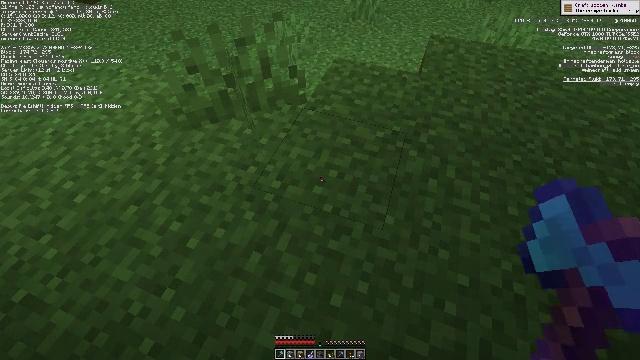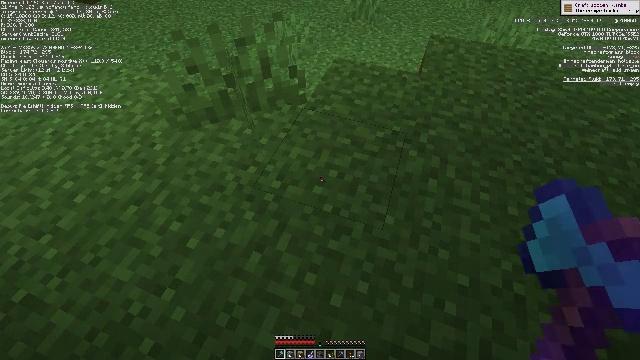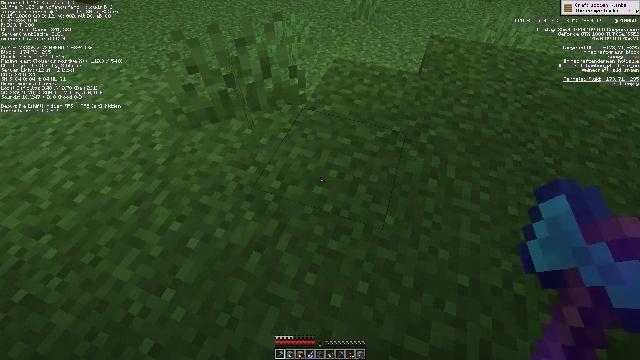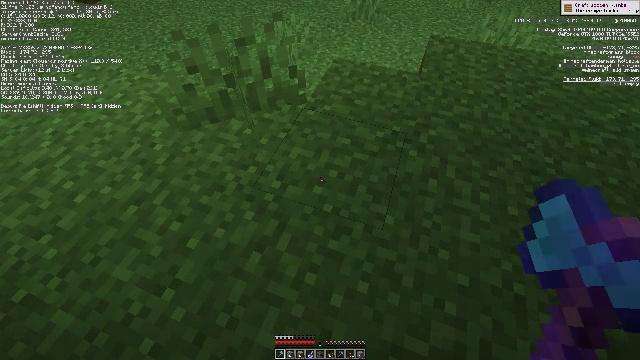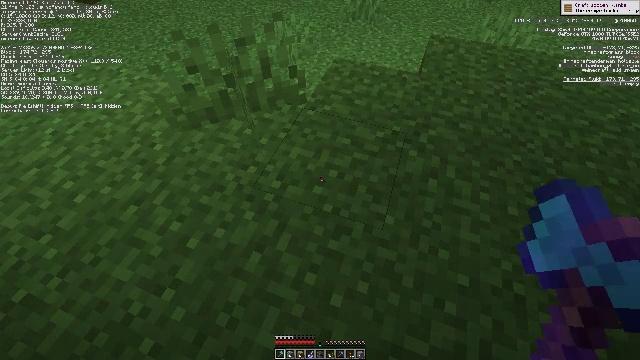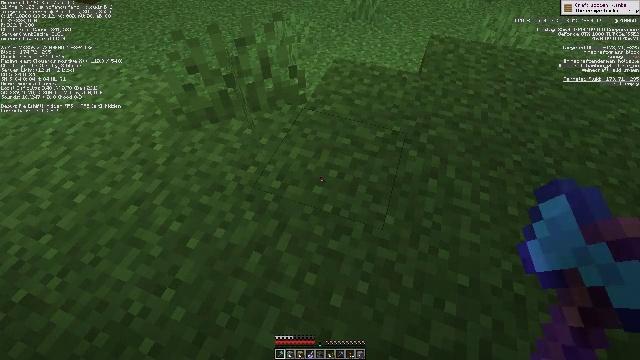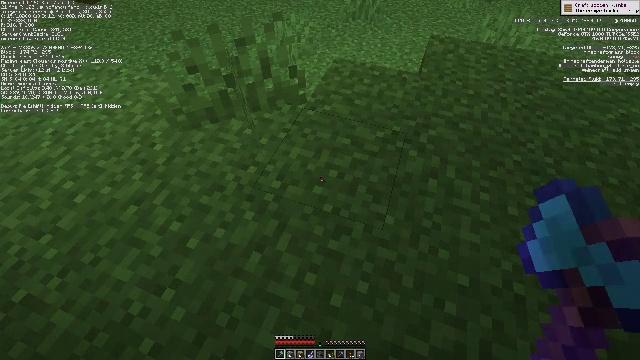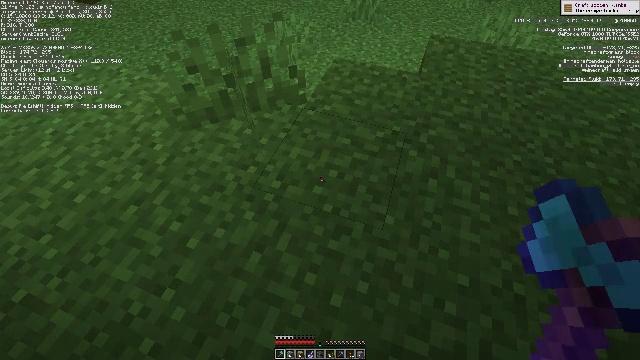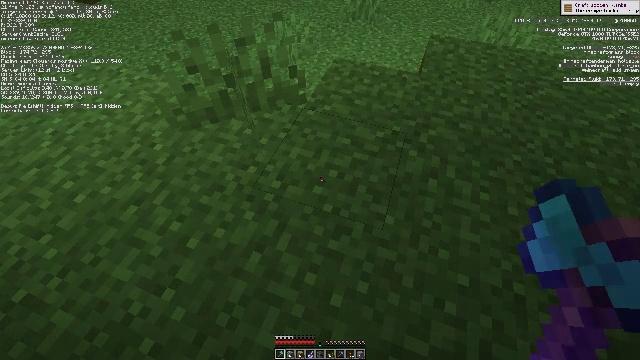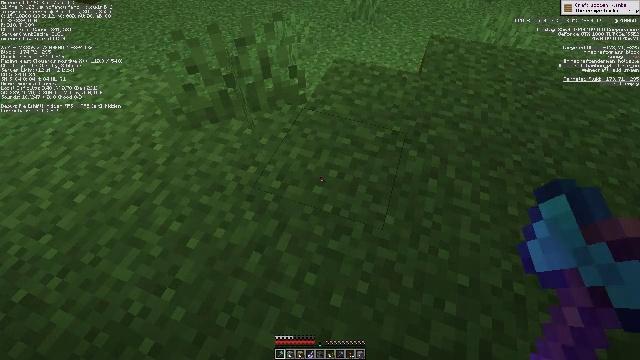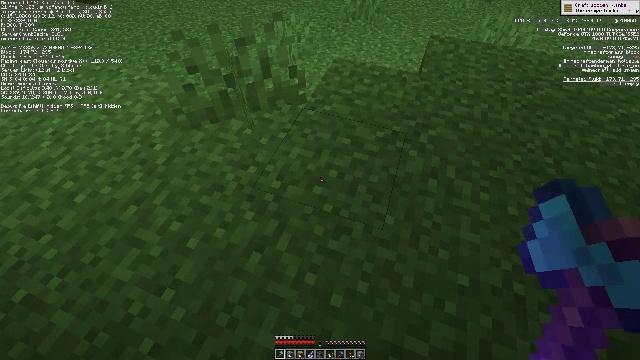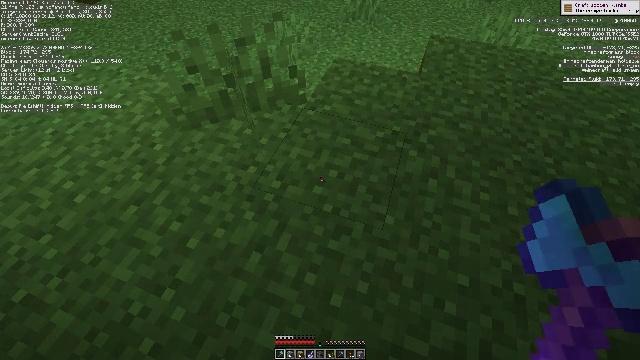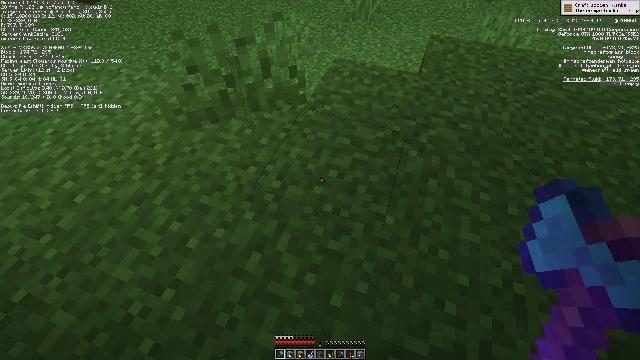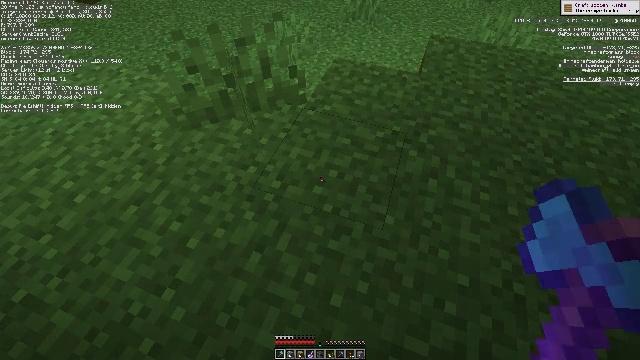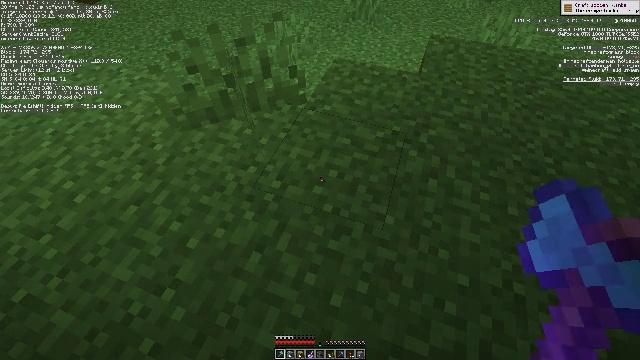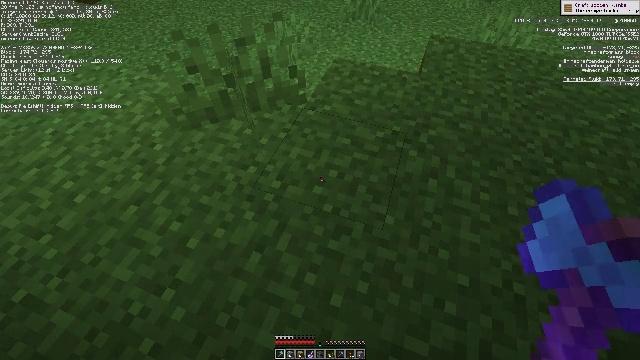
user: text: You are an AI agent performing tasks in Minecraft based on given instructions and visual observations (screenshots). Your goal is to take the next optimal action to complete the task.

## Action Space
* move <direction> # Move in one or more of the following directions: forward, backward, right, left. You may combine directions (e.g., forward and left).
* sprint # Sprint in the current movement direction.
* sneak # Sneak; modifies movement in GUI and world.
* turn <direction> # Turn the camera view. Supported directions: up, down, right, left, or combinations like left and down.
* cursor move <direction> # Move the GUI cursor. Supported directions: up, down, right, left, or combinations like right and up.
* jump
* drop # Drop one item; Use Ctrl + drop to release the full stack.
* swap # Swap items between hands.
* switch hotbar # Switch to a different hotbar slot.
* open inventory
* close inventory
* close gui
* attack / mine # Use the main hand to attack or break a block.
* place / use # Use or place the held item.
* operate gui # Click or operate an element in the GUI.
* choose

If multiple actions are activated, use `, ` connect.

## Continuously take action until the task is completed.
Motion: motion action
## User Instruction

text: Remove a blaze powder from the inventory.
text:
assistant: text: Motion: no_op
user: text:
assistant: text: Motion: no_op
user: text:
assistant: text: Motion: no_op
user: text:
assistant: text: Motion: no_op
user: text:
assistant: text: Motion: no_op
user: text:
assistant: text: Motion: no_op
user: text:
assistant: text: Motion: no_op
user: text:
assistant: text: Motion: no_op
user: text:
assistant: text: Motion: no_op
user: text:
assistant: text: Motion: no_op
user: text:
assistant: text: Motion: no_op
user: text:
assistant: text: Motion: no_op
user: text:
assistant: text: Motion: no_op
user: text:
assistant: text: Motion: no_op
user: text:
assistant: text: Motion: no_op
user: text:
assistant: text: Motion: no_op
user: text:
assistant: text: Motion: no_op
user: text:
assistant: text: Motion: use / place
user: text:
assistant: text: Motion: use / place
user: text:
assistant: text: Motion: use / place
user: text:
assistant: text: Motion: use / place
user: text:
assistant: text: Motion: use / place
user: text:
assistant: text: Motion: no_op
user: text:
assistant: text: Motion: no_op
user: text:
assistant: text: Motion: no_op
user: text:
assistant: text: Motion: no_op
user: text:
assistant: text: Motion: no_op
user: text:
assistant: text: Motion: no_op
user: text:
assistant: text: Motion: no_op
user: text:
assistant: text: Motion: no_op